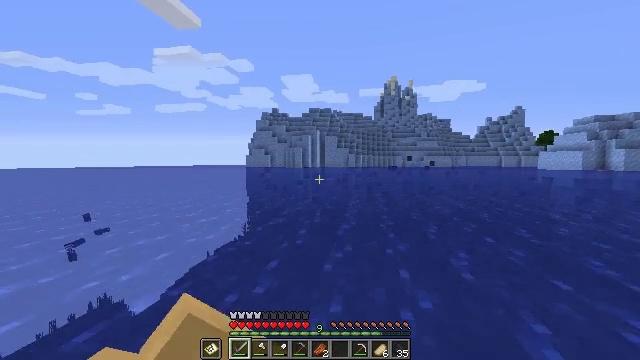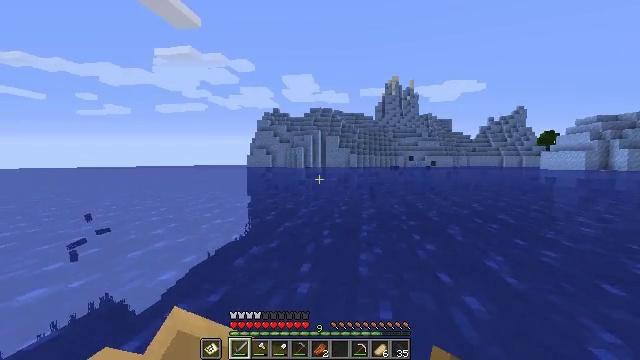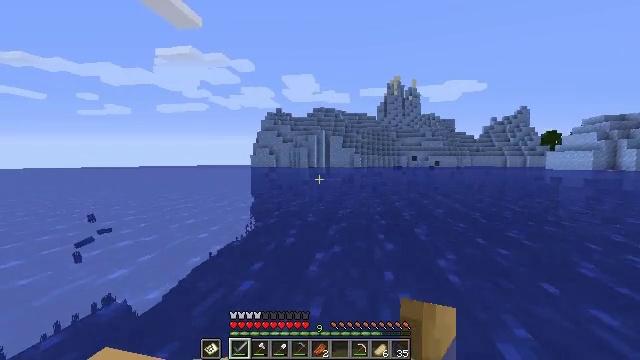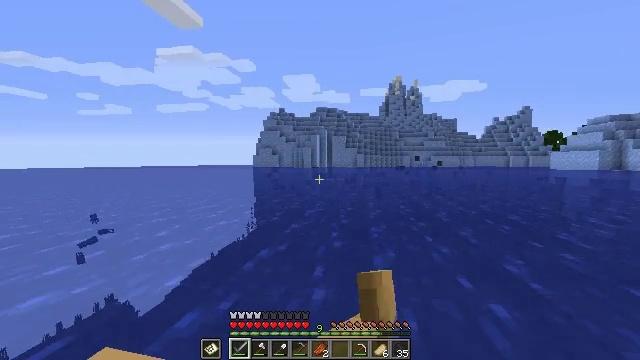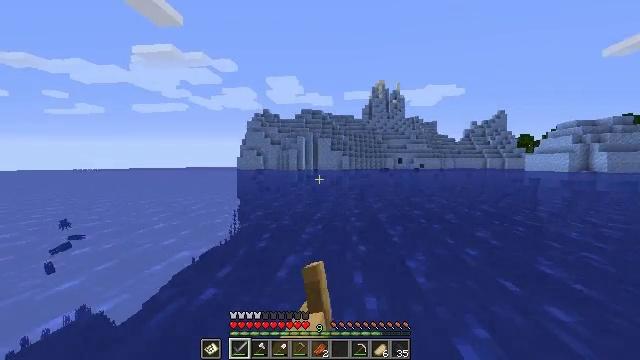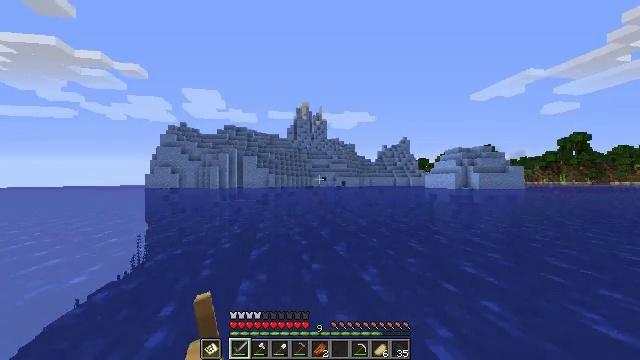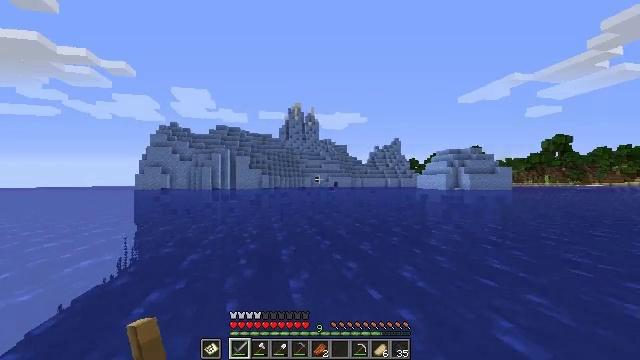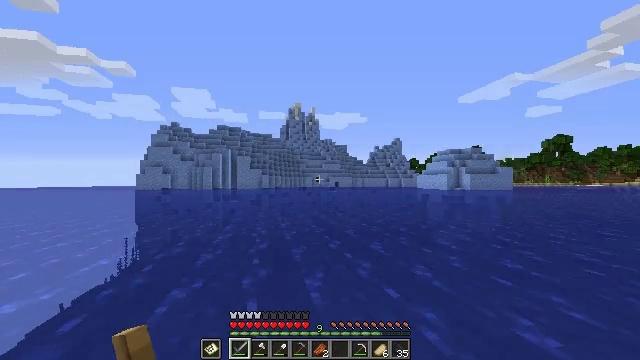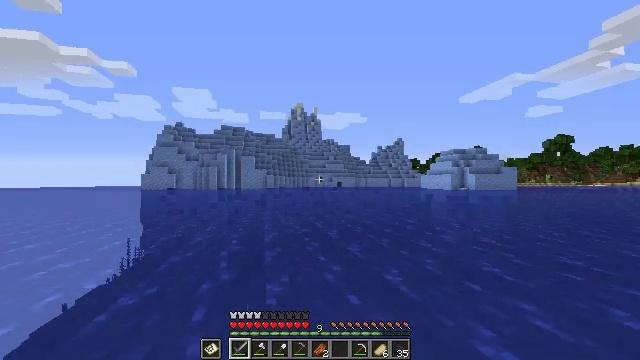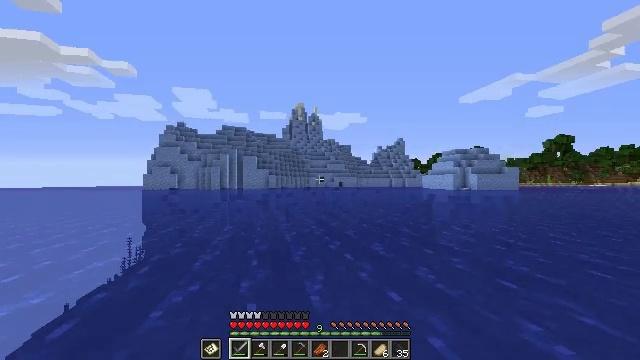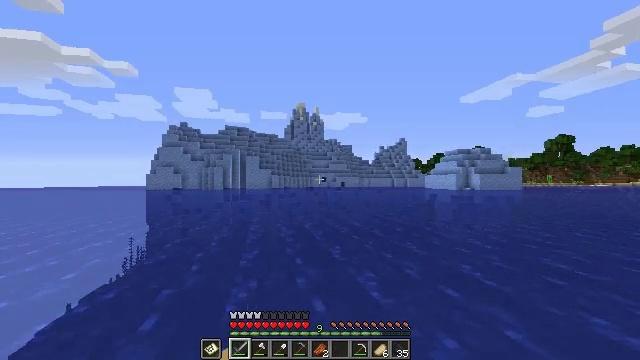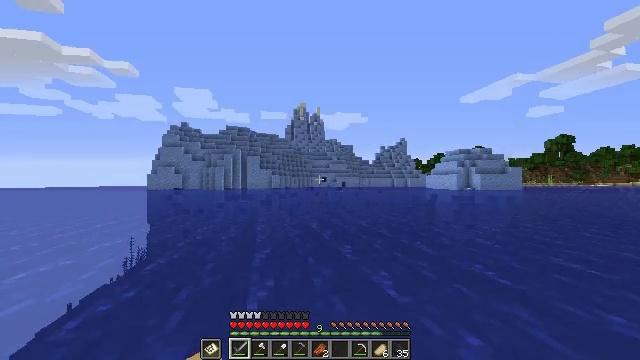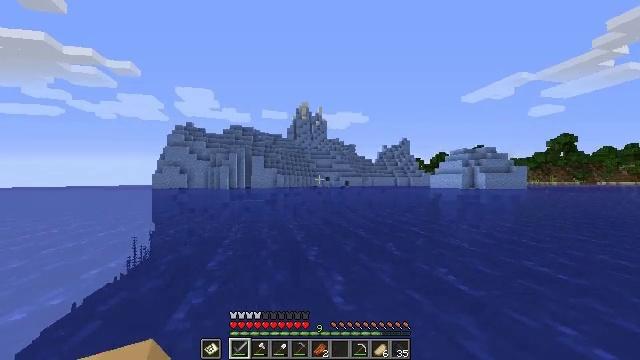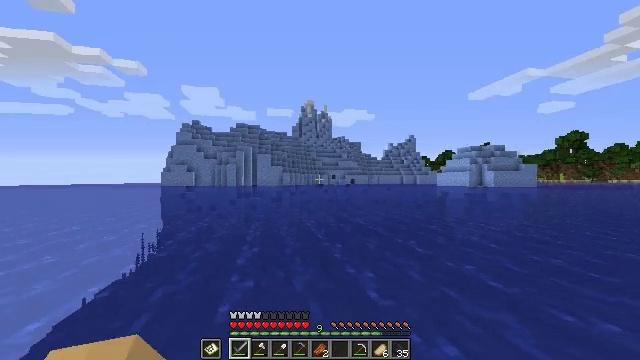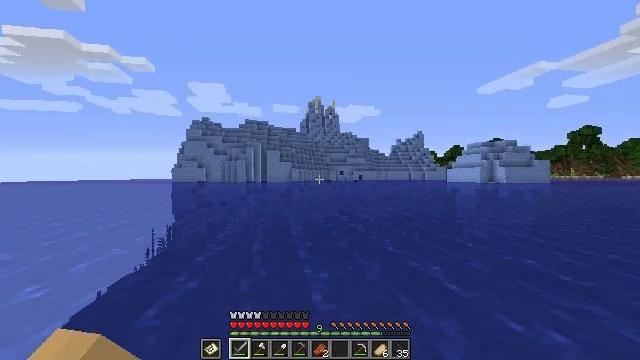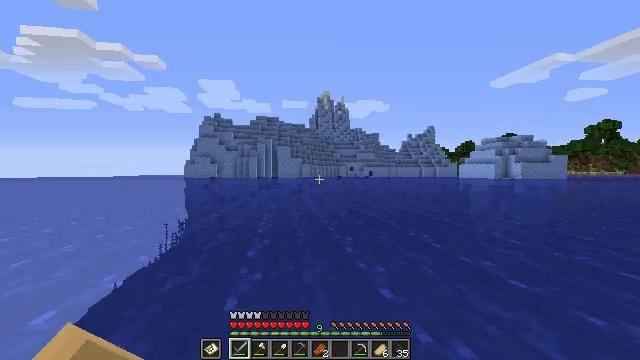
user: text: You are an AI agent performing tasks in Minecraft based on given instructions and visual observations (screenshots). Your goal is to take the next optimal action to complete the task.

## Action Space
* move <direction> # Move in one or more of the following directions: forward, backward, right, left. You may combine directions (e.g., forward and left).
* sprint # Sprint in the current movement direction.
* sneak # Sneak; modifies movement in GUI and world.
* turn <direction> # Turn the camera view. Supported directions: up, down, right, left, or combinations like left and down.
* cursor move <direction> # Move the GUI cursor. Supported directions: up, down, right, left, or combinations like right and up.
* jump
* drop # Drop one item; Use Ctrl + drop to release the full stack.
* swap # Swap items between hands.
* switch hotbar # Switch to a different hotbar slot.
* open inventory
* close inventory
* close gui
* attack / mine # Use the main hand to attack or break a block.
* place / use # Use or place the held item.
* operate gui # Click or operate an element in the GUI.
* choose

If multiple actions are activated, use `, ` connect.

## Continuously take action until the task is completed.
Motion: motion action
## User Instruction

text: Gather sand from the desert.
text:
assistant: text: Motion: move forward
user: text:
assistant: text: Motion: move forward
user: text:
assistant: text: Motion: move forward
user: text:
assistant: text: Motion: move forward, turn right
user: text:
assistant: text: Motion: move forward, turn right and up
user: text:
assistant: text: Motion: move forward, turn right
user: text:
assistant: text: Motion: move forward
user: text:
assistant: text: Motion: move forward
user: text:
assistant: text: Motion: move forward
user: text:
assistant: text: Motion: move forward
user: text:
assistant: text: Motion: move forward
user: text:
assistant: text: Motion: move forward
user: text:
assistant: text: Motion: move forward, turn left
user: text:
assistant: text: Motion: move forward, turn left
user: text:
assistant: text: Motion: move forward, turn left
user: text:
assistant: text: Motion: move forward, turn left and down
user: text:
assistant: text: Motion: move forward
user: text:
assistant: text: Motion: move forward
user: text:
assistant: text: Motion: move forward, turn left
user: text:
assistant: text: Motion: move forward, turn left and down
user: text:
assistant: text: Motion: move forward, turn left and down
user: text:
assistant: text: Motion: move forward, turn left and down
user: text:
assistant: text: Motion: move forward, turn left
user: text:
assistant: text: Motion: move forward, turn left
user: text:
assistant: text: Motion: move forward
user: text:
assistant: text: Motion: move forward
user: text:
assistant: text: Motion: move forward
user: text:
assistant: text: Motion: move forward
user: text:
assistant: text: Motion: move forward
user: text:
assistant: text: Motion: move forward